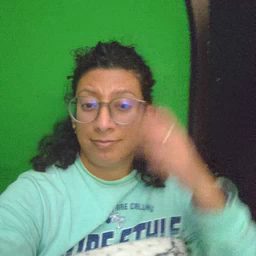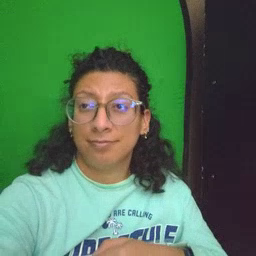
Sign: now